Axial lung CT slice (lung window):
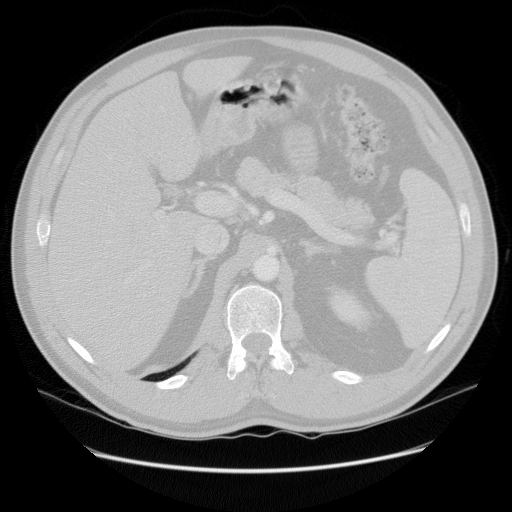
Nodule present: no